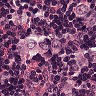
Metastatic tissue present: yes